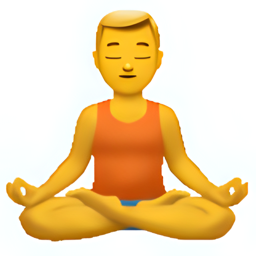
Name: man in lotus position
Emoji: 🧘‍♂️
Group: People & Body
Sub-group: person-resting